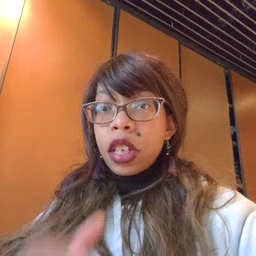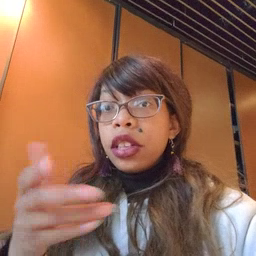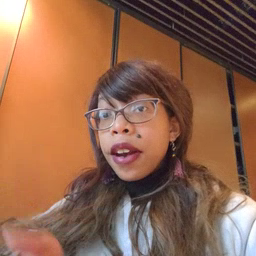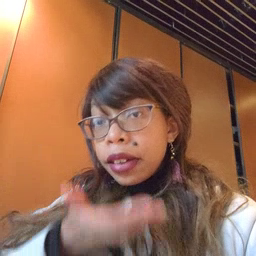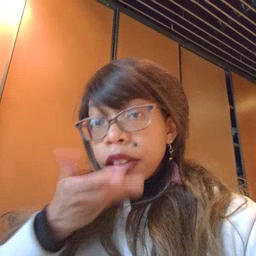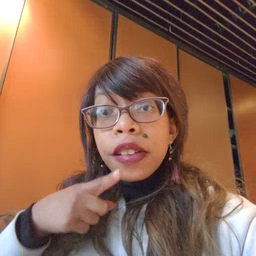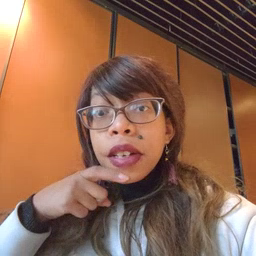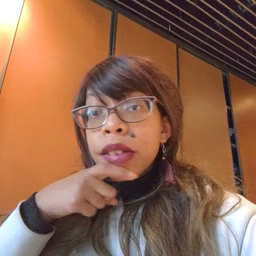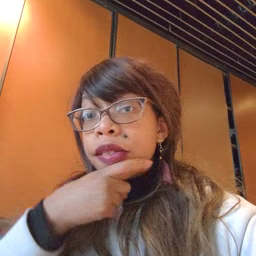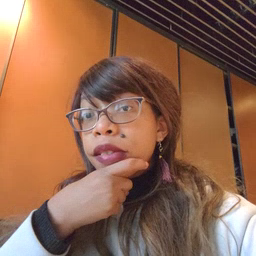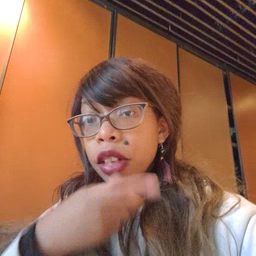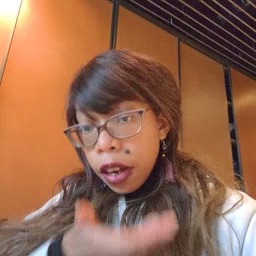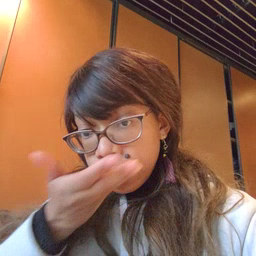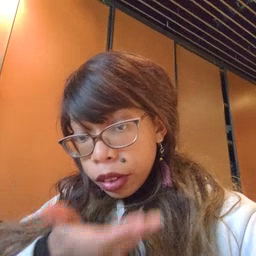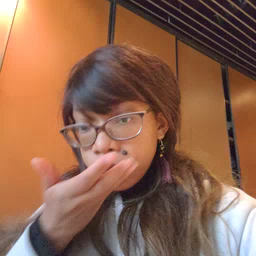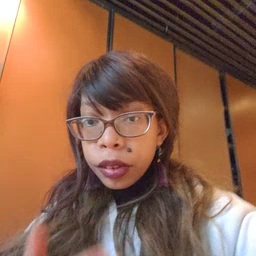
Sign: cereal